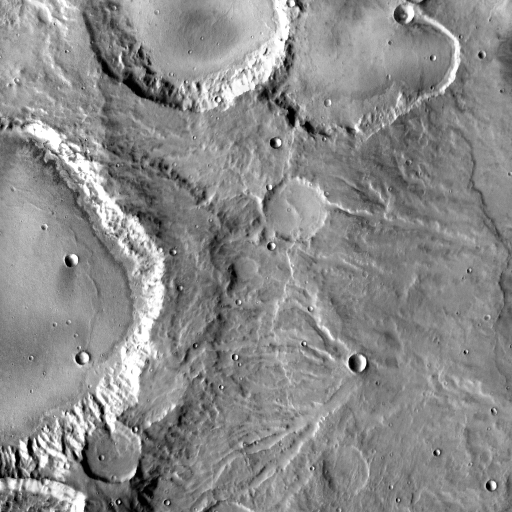
Crater classes present: Background, Other, Buried